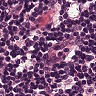
Metastatic tissue present: no